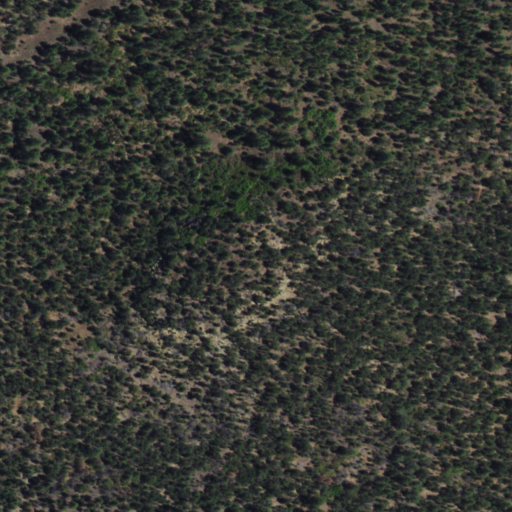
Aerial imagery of mountain in New Mexico named Mestenas Mesa containing only evergreen forest